Question: I try to build <URL> project sample. It's an Android+NDK project. When I used via shell it worked fine, but then I converted project to C++ project using Eclipse CDT. Now I can't build it in Eclipse:
'''
**** Build of configuration Default for project ImageTargets ****
make all
make: *** No rule to make target 'all'. Stop.
**** Build Finished ****
'''
Here's
'''
LOCAL_PATH := $(call my-dir)
include $(CLEAR_VARS)
LOCAL_MODULE := QCAR-prebuilt
LOCAL_SRC_FILES = ../../../build/lib/$(TARGET_ARCH_ABI)/libQCAR.so
LOCAL_EXPORT_C_INCLUDES := $(LOCAL_PATH)/../../../build/include
include $(PREBUILT_SHARED_LIBRARY)
include $(CLEAR_VARS)
LOCAL_MODULE := ImageTargets
TARGET_PLATFORM := android-5
USE_OPENGL_ES_1_1 := false
ifeq ($(USE_OPENGL_ES_1_1), true)
OPENGLES_LIB := -lGLESv1_CM
OPENGLES_DEF := -DUSE_OPENGL_ES_1_1
else
OPENGLES_LIB := -lGLESv2
OPENGLES_DEF := -DUSE_OPENGL_ES_2_0
endif
LOCAL_CFLAGS := -Wno-write-strings $(OPENGLES_DEF)
LOCAL_LDLIBS := -llog $(OPENGLES_LIB)
LOCAL_SHARED_LIBRARIES := QCAR-prebuilt
LOCAL_SRC_FILES := ImageTargets.cpp SampleUtils.cpp Texture.cpp
LOCAL_ARM_MODE := arm
include $(BUILD_SHARED_LIBRARY)
'''
I tried to create custom builder following <URL> but nothing helped.
List of builders:

Windows 7 32
GNU Make 3.82.90
g++ 3.4.4
android-ndk r6
Eclipse Indigo
Will appreciate any help. Thanks.
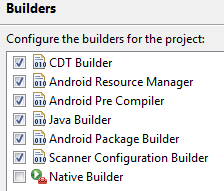
Answer: I remembered that I tried fastcv samples and described technique worked. So I browsed it and found another makefile in the root of the project. I've added it to the QCAR sample and now it seems to work.
I'm new to makefiles, but I think that the key is in defining 'all' as 'ndk-build':
'''
#
# Determine host system and architecture from the environment
# (Borrowed from NDK makefile "init.mk"
#
HOST_OS := $(strip $(HOST_OS))
ifndef HOST_OS
# On all modern variants of Windows (including Cygwin and Wine)
# the OS environment variable is defined to 'Windows_NT'
#
# The value of PROCESSOR_ARCHITECTURE will be x86 or AMD64
#
ifeq ($(OS),Windows_NT)
HOST_OS := windows
else
# For other systems, use the 'uname' output
UNAME := $(shell uname -s)
ifneq (,$(findstring Linux,$(UNAME)))
HOST_OS := linux
endif
ifneq (,$(findstring Darwin,$(UNAME)))
HOST_OS := darwin
endif
# We should not be there, but just in case !
ifneq (,$(findstring CYGWIN,$(UNAME)))
HOST_OS := windows
endif
ifeq ($(HOST_OS),)
$(error Unable to determine HOST_OS from uname -s: $(UNAME))
$(error Please define HOST_OS in your environment.)
endif
endif
$(info Host OS was auto-detected: $(HOST_OS))
else
$(info Host OS from environment: $(HOST_OS))
endif
#
# Define function to fix path names to work with Make
#
ifeq ($(HOST_OS),windows)
fixpath = $(shell cygpath $(subst \,/,$(1)))
else
fixpath = $(1)
endif
# Fix working directory path for NDK tools
PWD := $(call fixpath,$(PWD))
# Fix Android NDK root path
ANDROID_NDK_ROOT := $(call fixpath,$(ANDROID_NDK_ROOT))
all:
@$(ANDROID_NDK_ROOT)ndk-build
clean:
@$(ANDROID_NDK_ROOT)ndk-build clean
'''